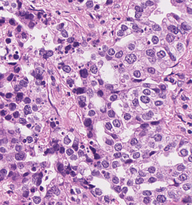
Tumor epithelial tissue: yes
Tumor-associated stroma tissue: yes
Normal tissue: no